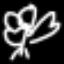
Label: angel